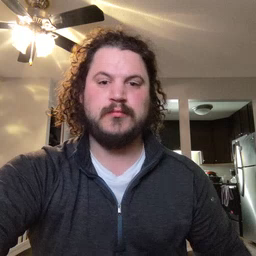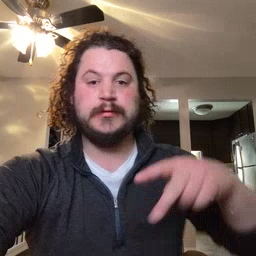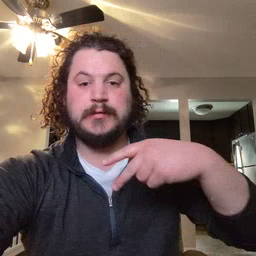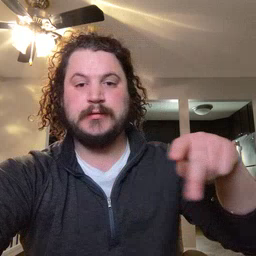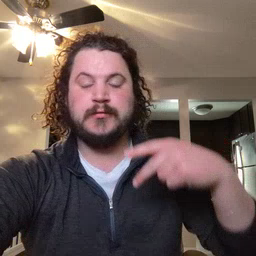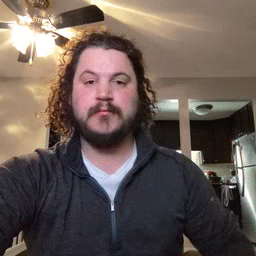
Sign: dance